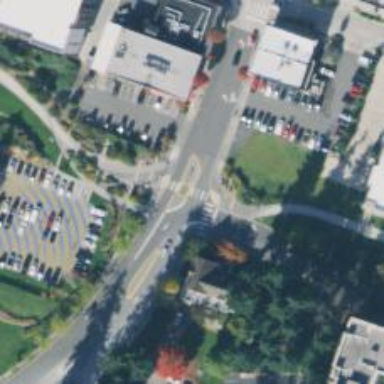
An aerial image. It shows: Asphalt cycleway with uncontrolled zebra crossing.